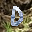
Label: 0